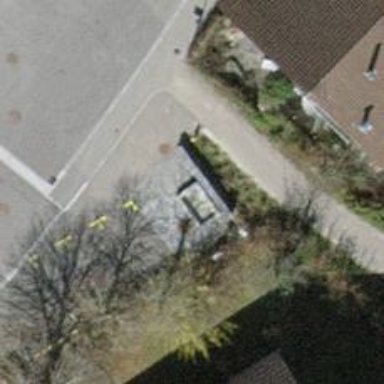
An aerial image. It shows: Drinking fountain for providing drinking water.